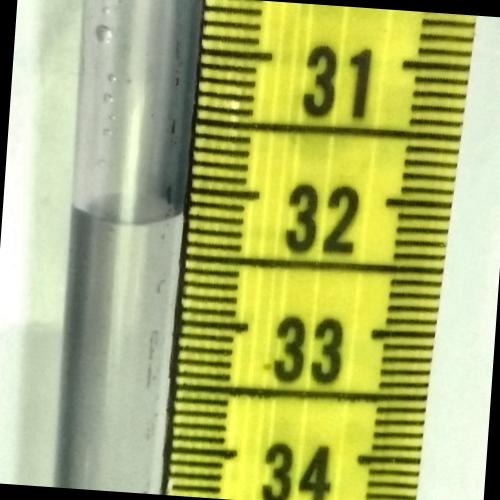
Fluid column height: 32.2 cm